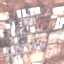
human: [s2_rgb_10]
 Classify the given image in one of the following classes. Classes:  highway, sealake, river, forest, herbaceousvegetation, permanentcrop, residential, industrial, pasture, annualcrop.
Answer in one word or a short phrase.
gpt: Industrial